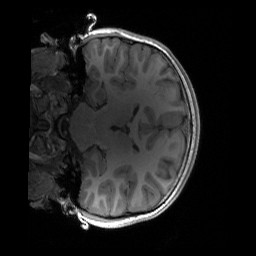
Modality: T1w
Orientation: coronal
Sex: female
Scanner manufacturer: siemens
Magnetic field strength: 3 T
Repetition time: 1.9 s
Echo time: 0.00243 s